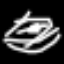
Label: frog